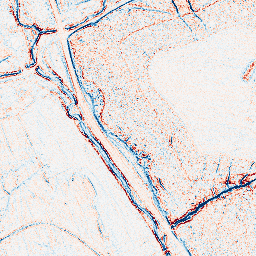
Category: edge_preserving
Decomposition family: bilateral
Decomposition parameters: d: 5
sigma_color: 100
sigma_space: 25
Upsampling method: quintic
Upsampling parameters: scale: 4
Upsampling scale: 4